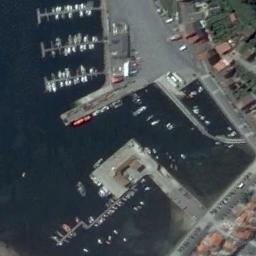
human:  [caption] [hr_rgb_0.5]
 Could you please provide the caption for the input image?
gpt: Several cars were parked on the harbor shore .

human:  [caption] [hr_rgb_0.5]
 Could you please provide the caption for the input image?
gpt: A lot of ships are in the harbor .

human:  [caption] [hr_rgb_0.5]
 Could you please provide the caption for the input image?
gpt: There are many yachts moored neatly on the sea next to the harbor next to the building and parking lot, And there are many boats scattered on the sea .

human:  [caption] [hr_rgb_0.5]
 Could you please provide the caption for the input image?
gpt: The harbor with lots of neatly docked boats is next to a residential area and some containers are on the shore .

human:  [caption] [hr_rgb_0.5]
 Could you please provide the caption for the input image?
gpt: There are some brown buildings around the harbor .